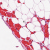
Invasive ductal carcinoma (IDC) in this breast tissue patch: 0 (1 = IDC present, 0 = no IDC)